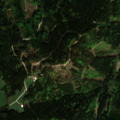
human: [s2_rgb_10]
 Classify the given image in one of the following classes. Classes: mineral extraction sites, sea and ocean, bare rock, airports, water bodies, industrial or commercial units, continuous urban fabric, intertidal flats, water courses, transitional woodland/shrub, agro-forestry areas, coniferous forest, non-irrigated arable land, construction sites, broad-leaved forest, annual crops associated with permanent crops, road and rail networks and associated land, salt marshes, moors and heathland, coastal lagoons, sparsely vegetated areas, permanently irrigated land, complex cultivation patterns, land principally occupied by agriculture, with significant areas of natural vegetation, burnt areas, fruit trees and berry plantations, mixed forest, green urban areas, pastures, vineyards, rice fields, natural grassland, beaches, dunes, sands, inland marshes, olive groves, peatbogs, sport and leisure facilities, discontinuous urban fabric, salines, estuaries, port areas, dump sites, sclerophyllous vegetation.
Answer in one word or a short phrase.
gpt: pastures, coniferous forest, mixed forest